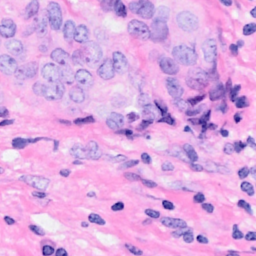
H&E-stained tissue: Breast